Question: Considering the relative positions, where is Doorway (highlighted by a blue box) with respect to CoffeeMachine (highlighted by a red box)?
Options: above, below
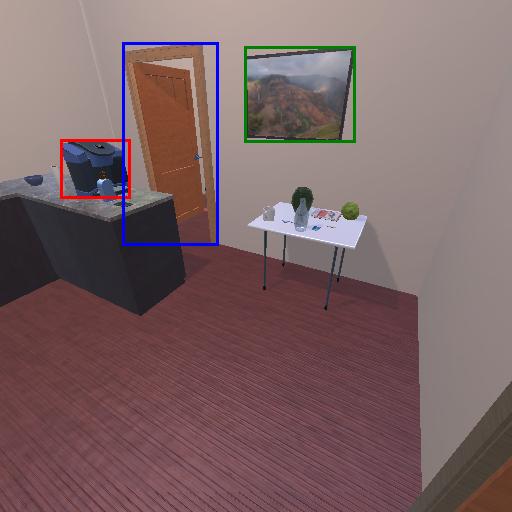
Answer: above